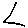
Label: triangle